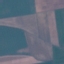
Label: AnnualCrop